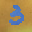
Label: 3